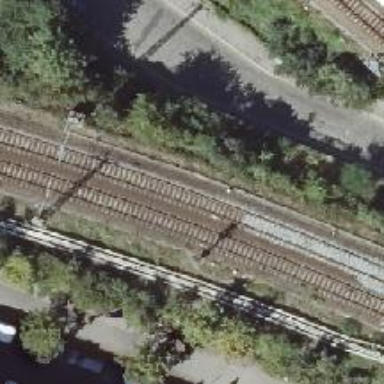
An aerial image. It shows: Railway signal.